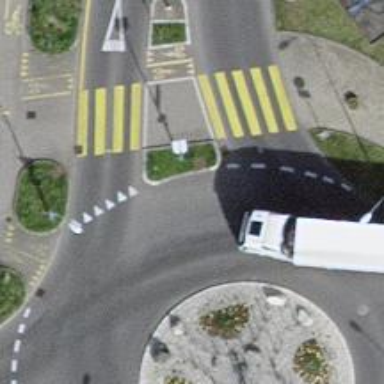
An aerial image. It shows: Secondary road made of asphalt leading to roundabout.